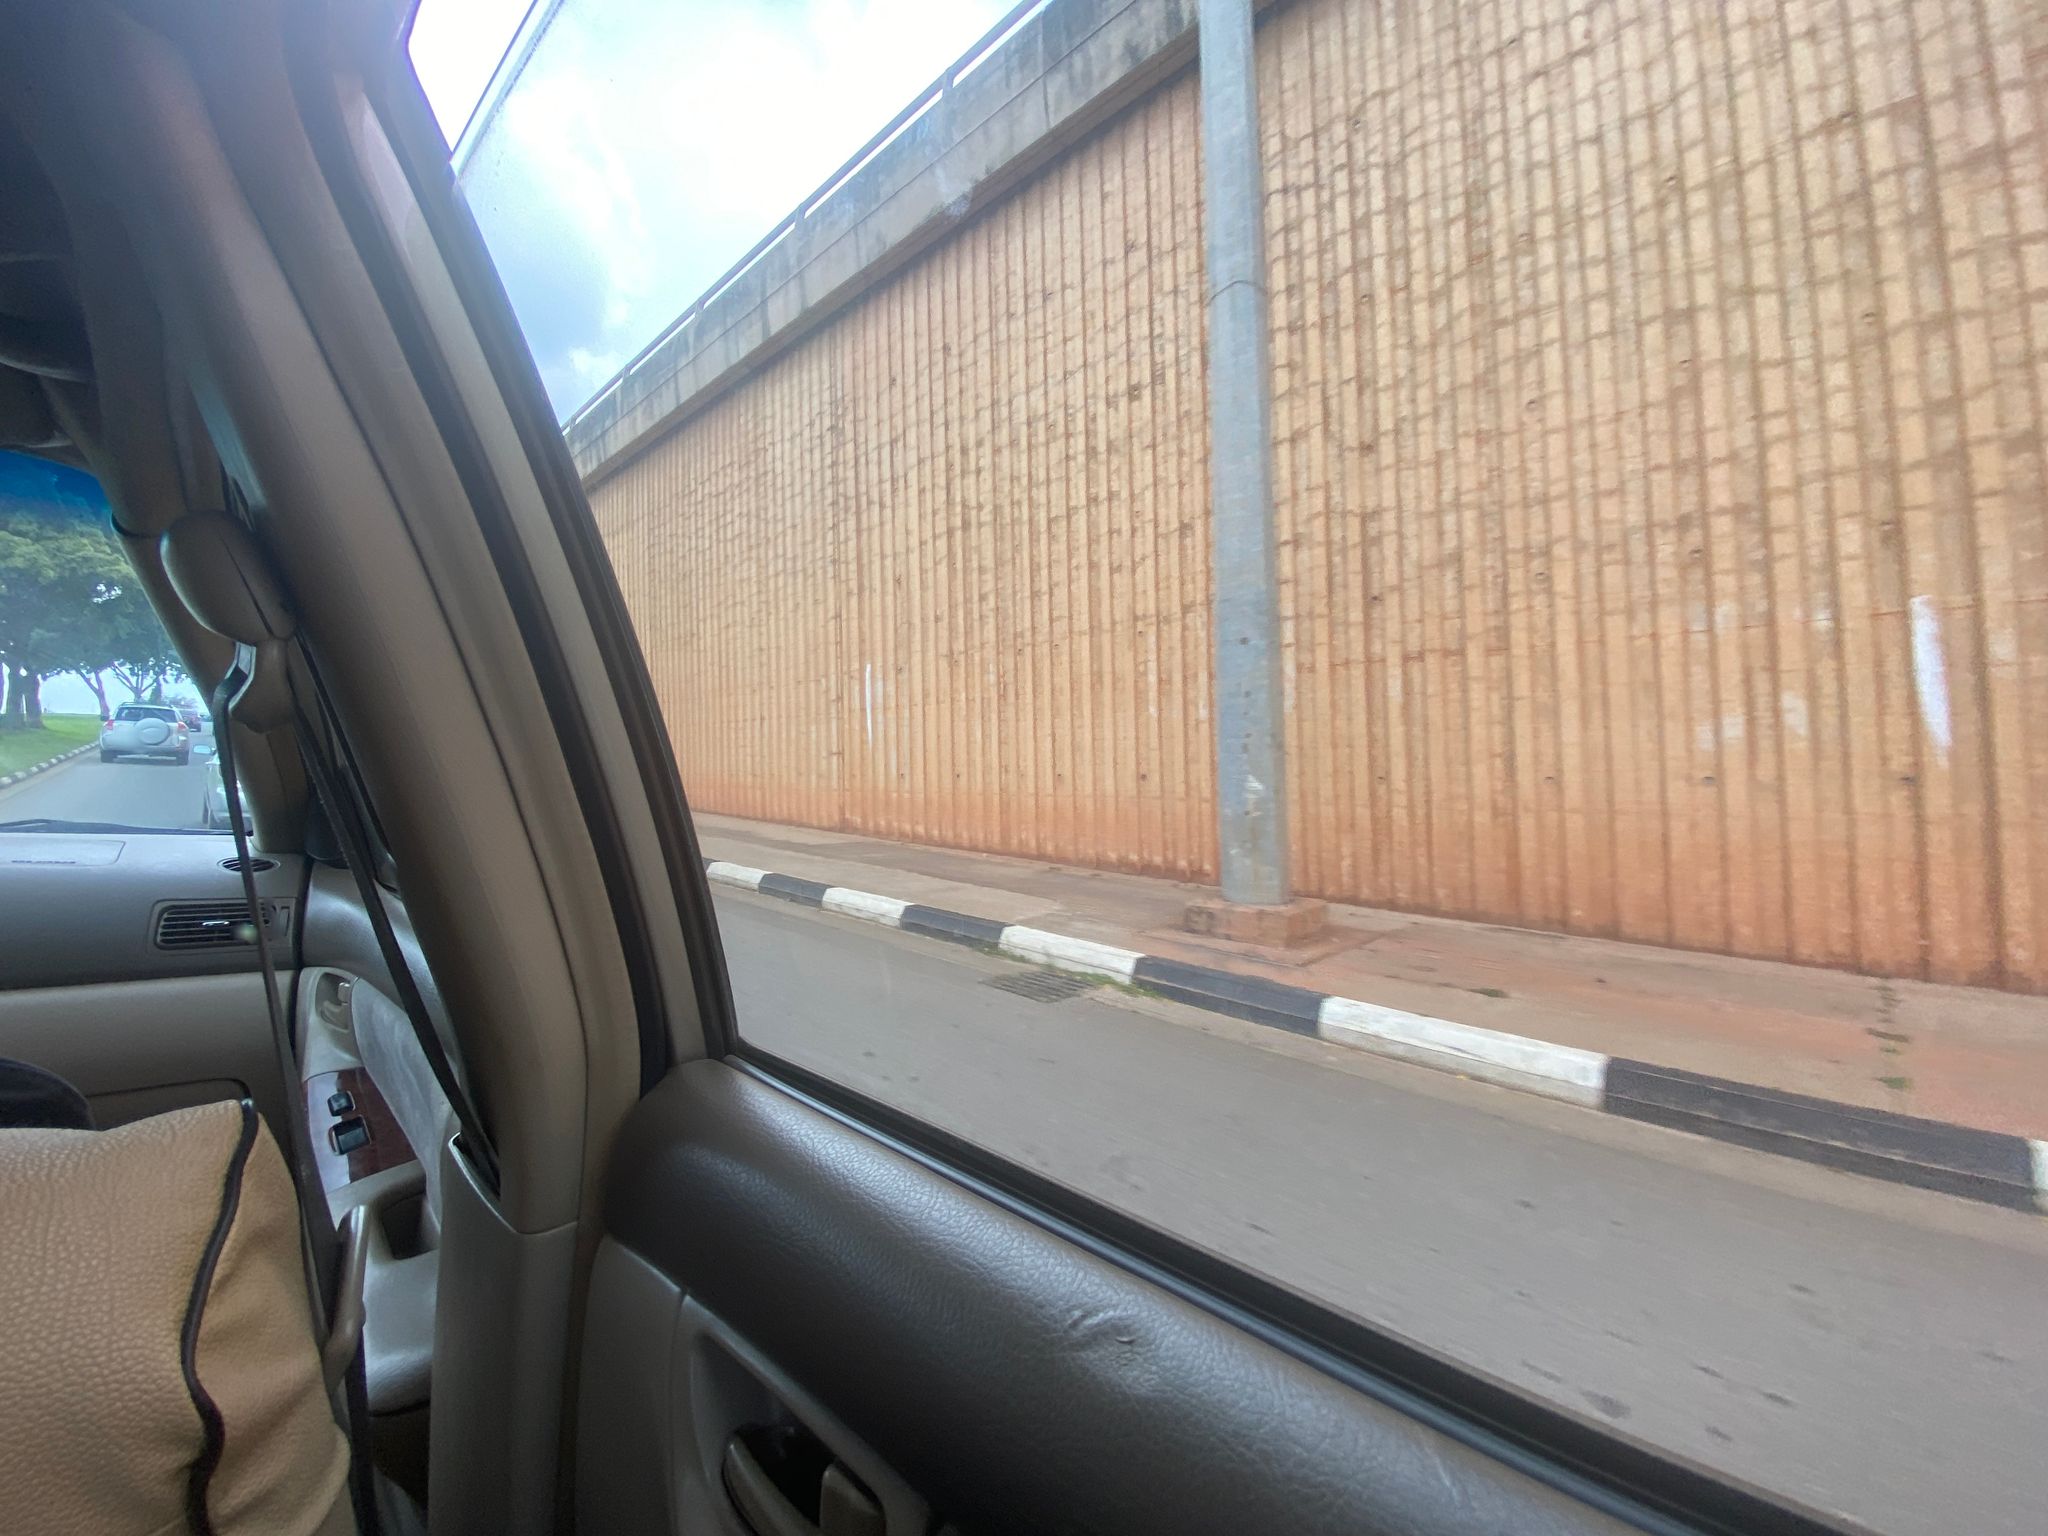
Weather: snowy
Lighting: day
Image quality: slightly poor
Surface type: walking surface
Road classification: trunk, trunk_link
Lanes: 2.0
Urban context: urban centre
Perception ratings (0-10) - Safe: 2.89, Lively: 4.53, Beautiful: 0.8, Boring: 7.92, Depressing: 5.46, Wealthy: 0.92